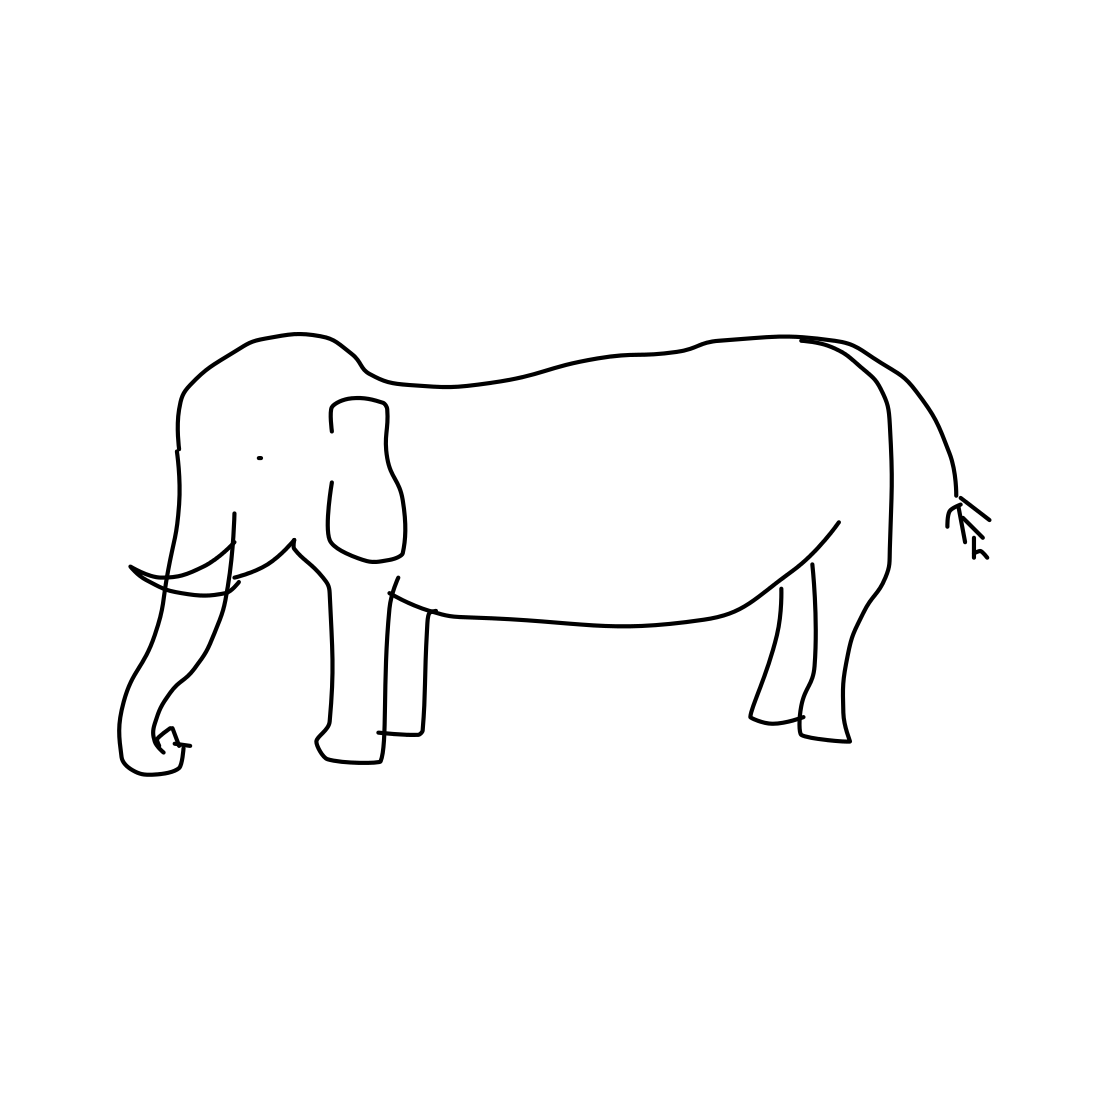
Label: elephant